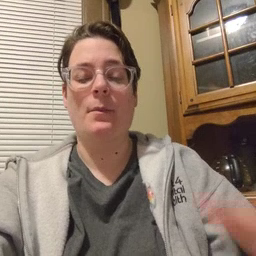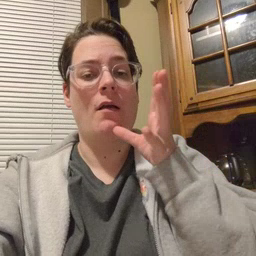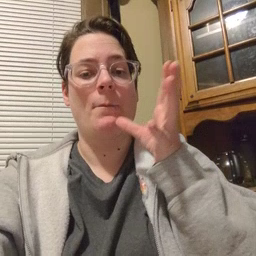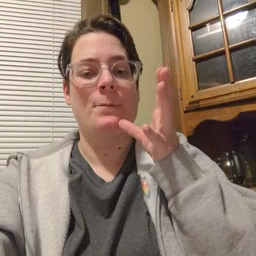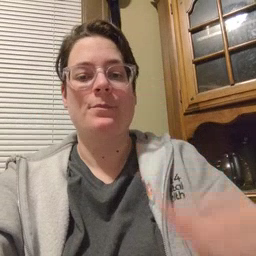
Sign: mom